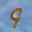
Label: 9